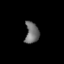
Tissue: lung
Cell type: Fibroblasts
Senescence score: 0.6284
Nuclear area (px): 288
Mean DAPI intensity: 110.757